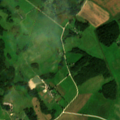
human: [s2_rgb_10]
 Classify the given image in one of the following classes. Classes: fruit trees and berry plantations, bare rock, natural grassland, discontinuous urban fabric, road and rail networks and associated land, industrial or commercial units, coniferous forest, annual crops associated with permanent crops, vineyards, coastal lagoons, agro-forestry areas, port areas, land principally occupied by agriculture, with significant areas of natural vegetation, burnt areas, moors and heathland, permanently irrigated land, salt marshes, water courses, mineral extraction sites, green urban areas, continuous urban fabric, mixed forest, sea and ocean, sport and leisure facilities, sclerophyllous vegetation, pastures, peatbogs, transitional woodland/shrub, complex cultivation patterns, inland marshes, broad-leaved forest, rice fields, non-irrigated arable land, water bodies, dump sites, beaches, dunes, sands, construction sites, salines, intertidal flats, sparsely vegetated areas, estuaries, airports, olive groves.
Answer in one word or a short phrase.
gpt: non-irrigated arable land, land principally occupied by agriculture, with significant areas of natural vegetation, broad-leaved forest